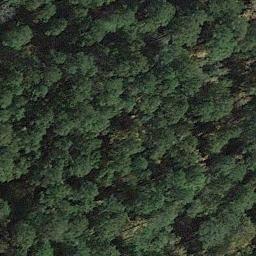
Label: forest